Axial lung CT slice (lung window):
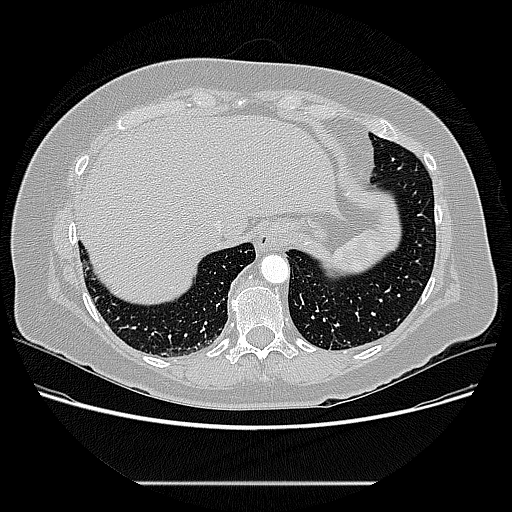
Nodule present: no